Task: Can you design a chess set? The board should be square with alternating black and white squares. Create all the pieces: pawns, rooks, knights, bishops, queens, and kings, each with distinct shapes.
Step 1849:
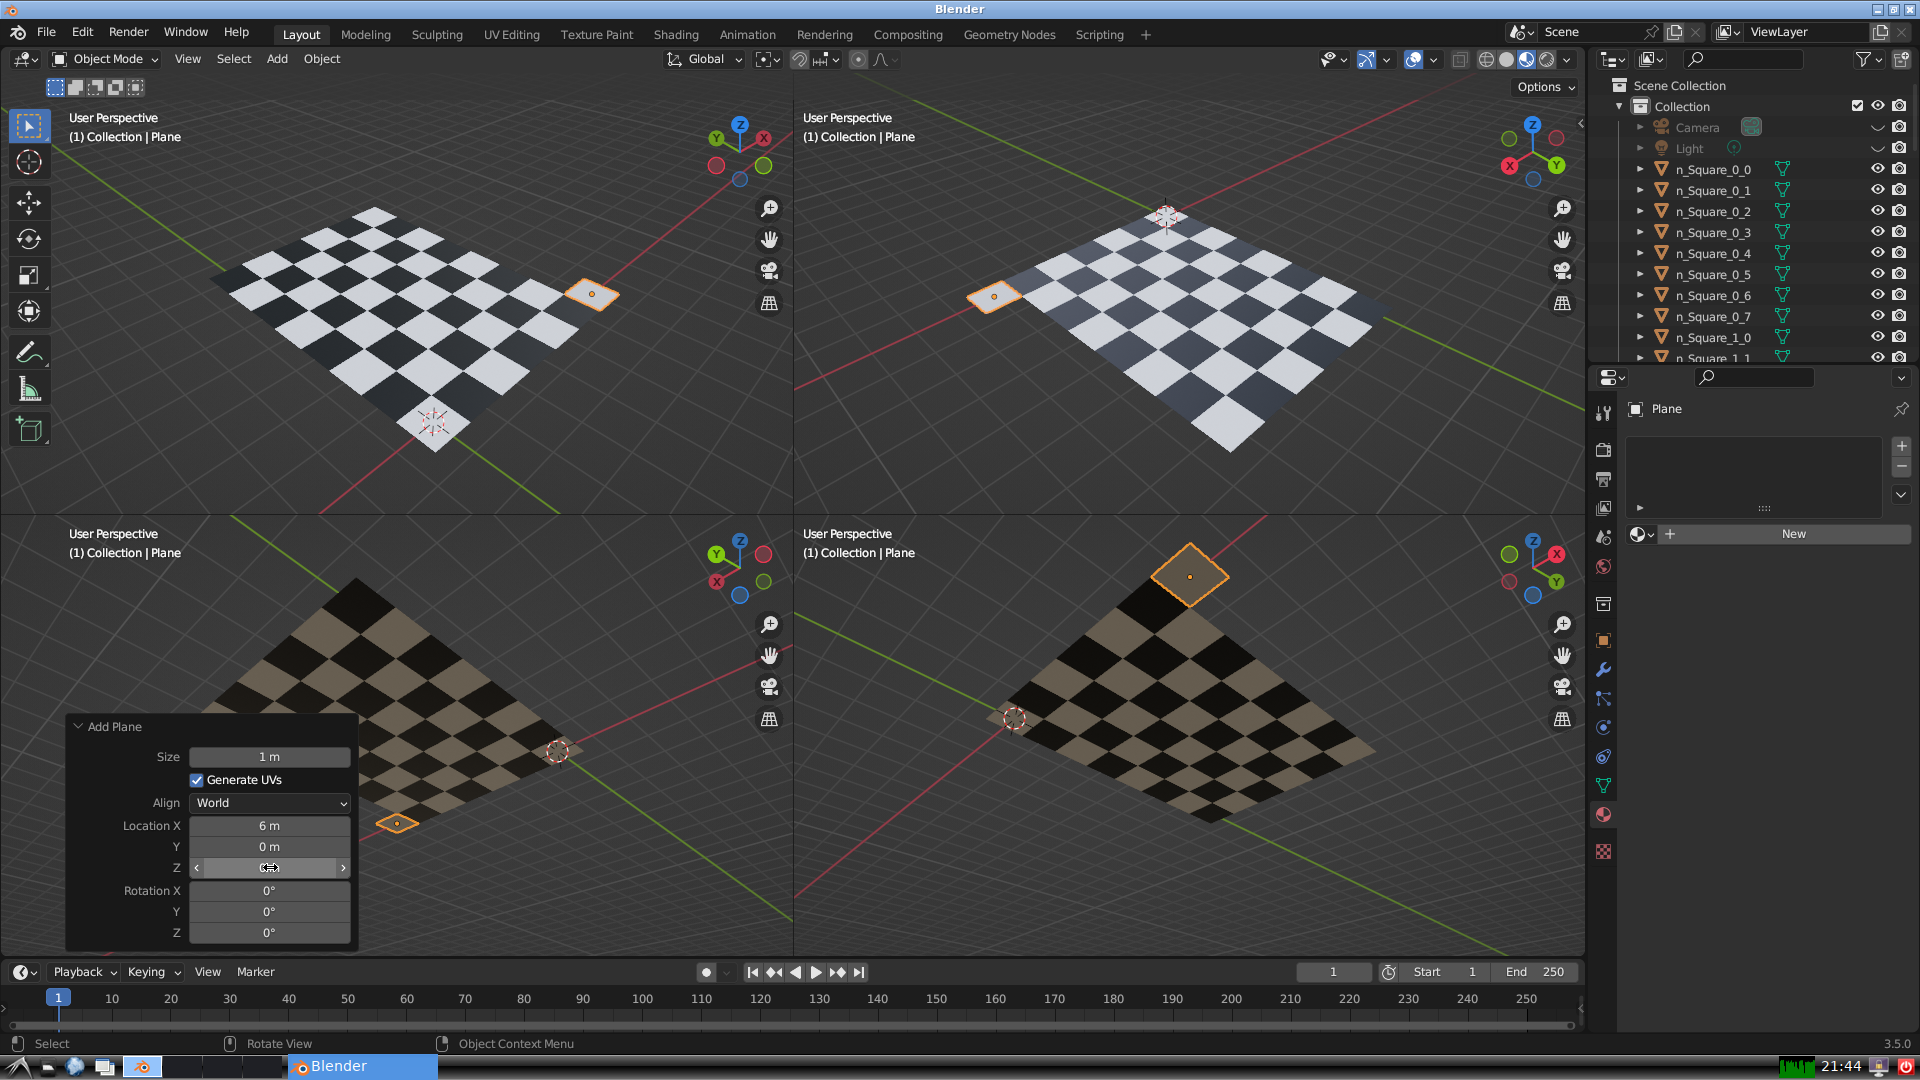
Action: click: no